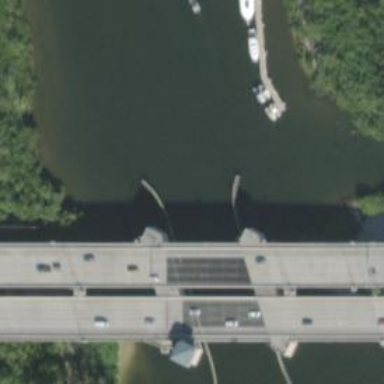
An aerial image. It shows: Bascule bridge for pedestrians.